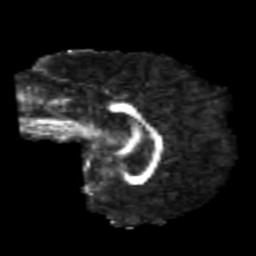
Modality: FA
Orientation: sagittal
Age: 21
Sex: female
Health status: healthy
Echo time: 0.074 s